【题型】选择题　【知识点】平面几何　【难度】medium
已知：如图, 点 $D$ 在 $\triangle ABC$ 边 $AB$ 上, $\angle ACD = \angle B$, 点 $F$ 是 $\triangle ABC$ 的角平分线 $AE$ 与 $CD$ 的交点, 且 $AF = 2EF$。

下列选项中不正确的是( )

A. $\frac{AD}{AC} = \frac{2}{3}$

B. $\frac{CF}{BE} = \frac{2}{3}$

C. $\frac{DC}{BC} = \frac{2}{3}$

D. $\frac{AD}{DB} = \frac{2}{3}$
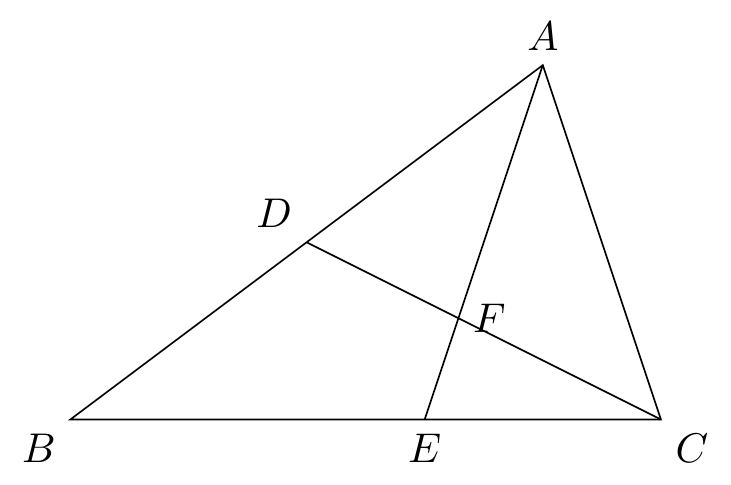
【解答】
解：过 $C$ 作 $CG // AB$ 交 $AE$ 延长线于 $G$,

$\therefore$ $\angle G = \angle BAE$,

$\because$ $AE$ 平分 $\angle BAC$,

$\therefore$ $\angle BAE = \angle CAE$,

$\therefore$ $\angle G = \angle CAE$,

$\therefore$ $CG = CA$,

$\because$ $\angle ACD = \angle B$, $\angle ECG = \angle B$,

$\therefore$ $\angle ACF = \angle ECG$,

$\therefore$ $\triangle ACF \cong \triangle GCE$(ASA),

$\therefore$ $CF = CE$, $AF = EG$,

$\because$ $AF = 2FE$,

$\therefore$ $EG = 2FE$,

令 $EF = k$, 则 $AF = EG = 2k$, $AE = GF = 3k$,

$\because$ $\triangle ADF \sim \triangle GCF$,

$\therefore$ $AD : CG = AF : FG = 2k : 3k = 2 : 3$,

$\therefore$ $\frac{AD}{AC} = \frac{2}{3}$,

故 A 正确。

$\because$ $AB // CG$,

$\therefore$ $CE : BE = GE : AE = 2k : 3k = 2 : 3$,

$\therefore$ $\frac{CF}{BE} = \frac{2}{3}$,

故 B 正确。

$\because$ $\angle ACD = \angle B$, $\angle DAC = \angle BAC$,

$\therefore$ $\triangle ACD \sim \triangle ABC$,

$\therefore$ $\frac{CD}{BC} = \frac{AD}{AC} = \frac{2}{3}$,

故 C 正确。

$\because$ $\frac{AD}{AC} = \frac{2}{3}$, $AC$ 和 $BD$ 不一定相等,

$\frac{AD}{BD}$ 不一定等于 $\frac{2}{3}$。

故选：D。
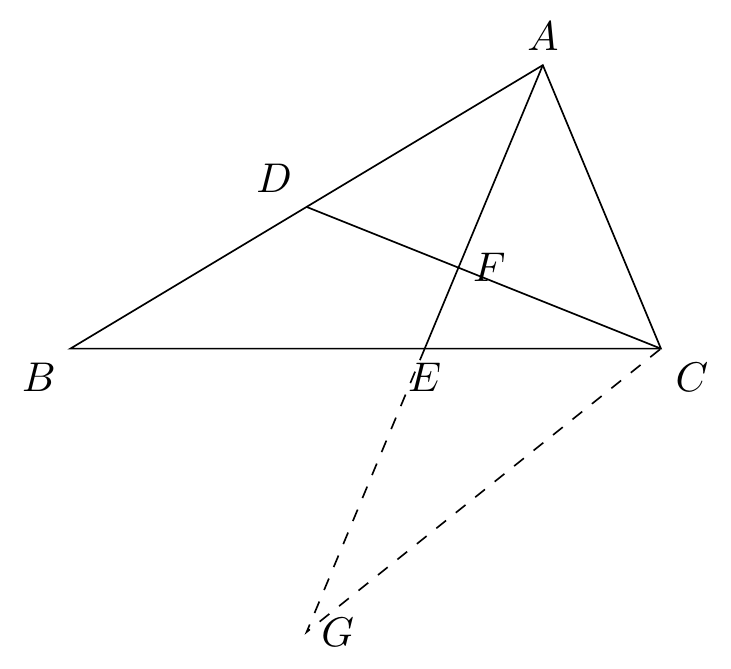